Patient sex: F
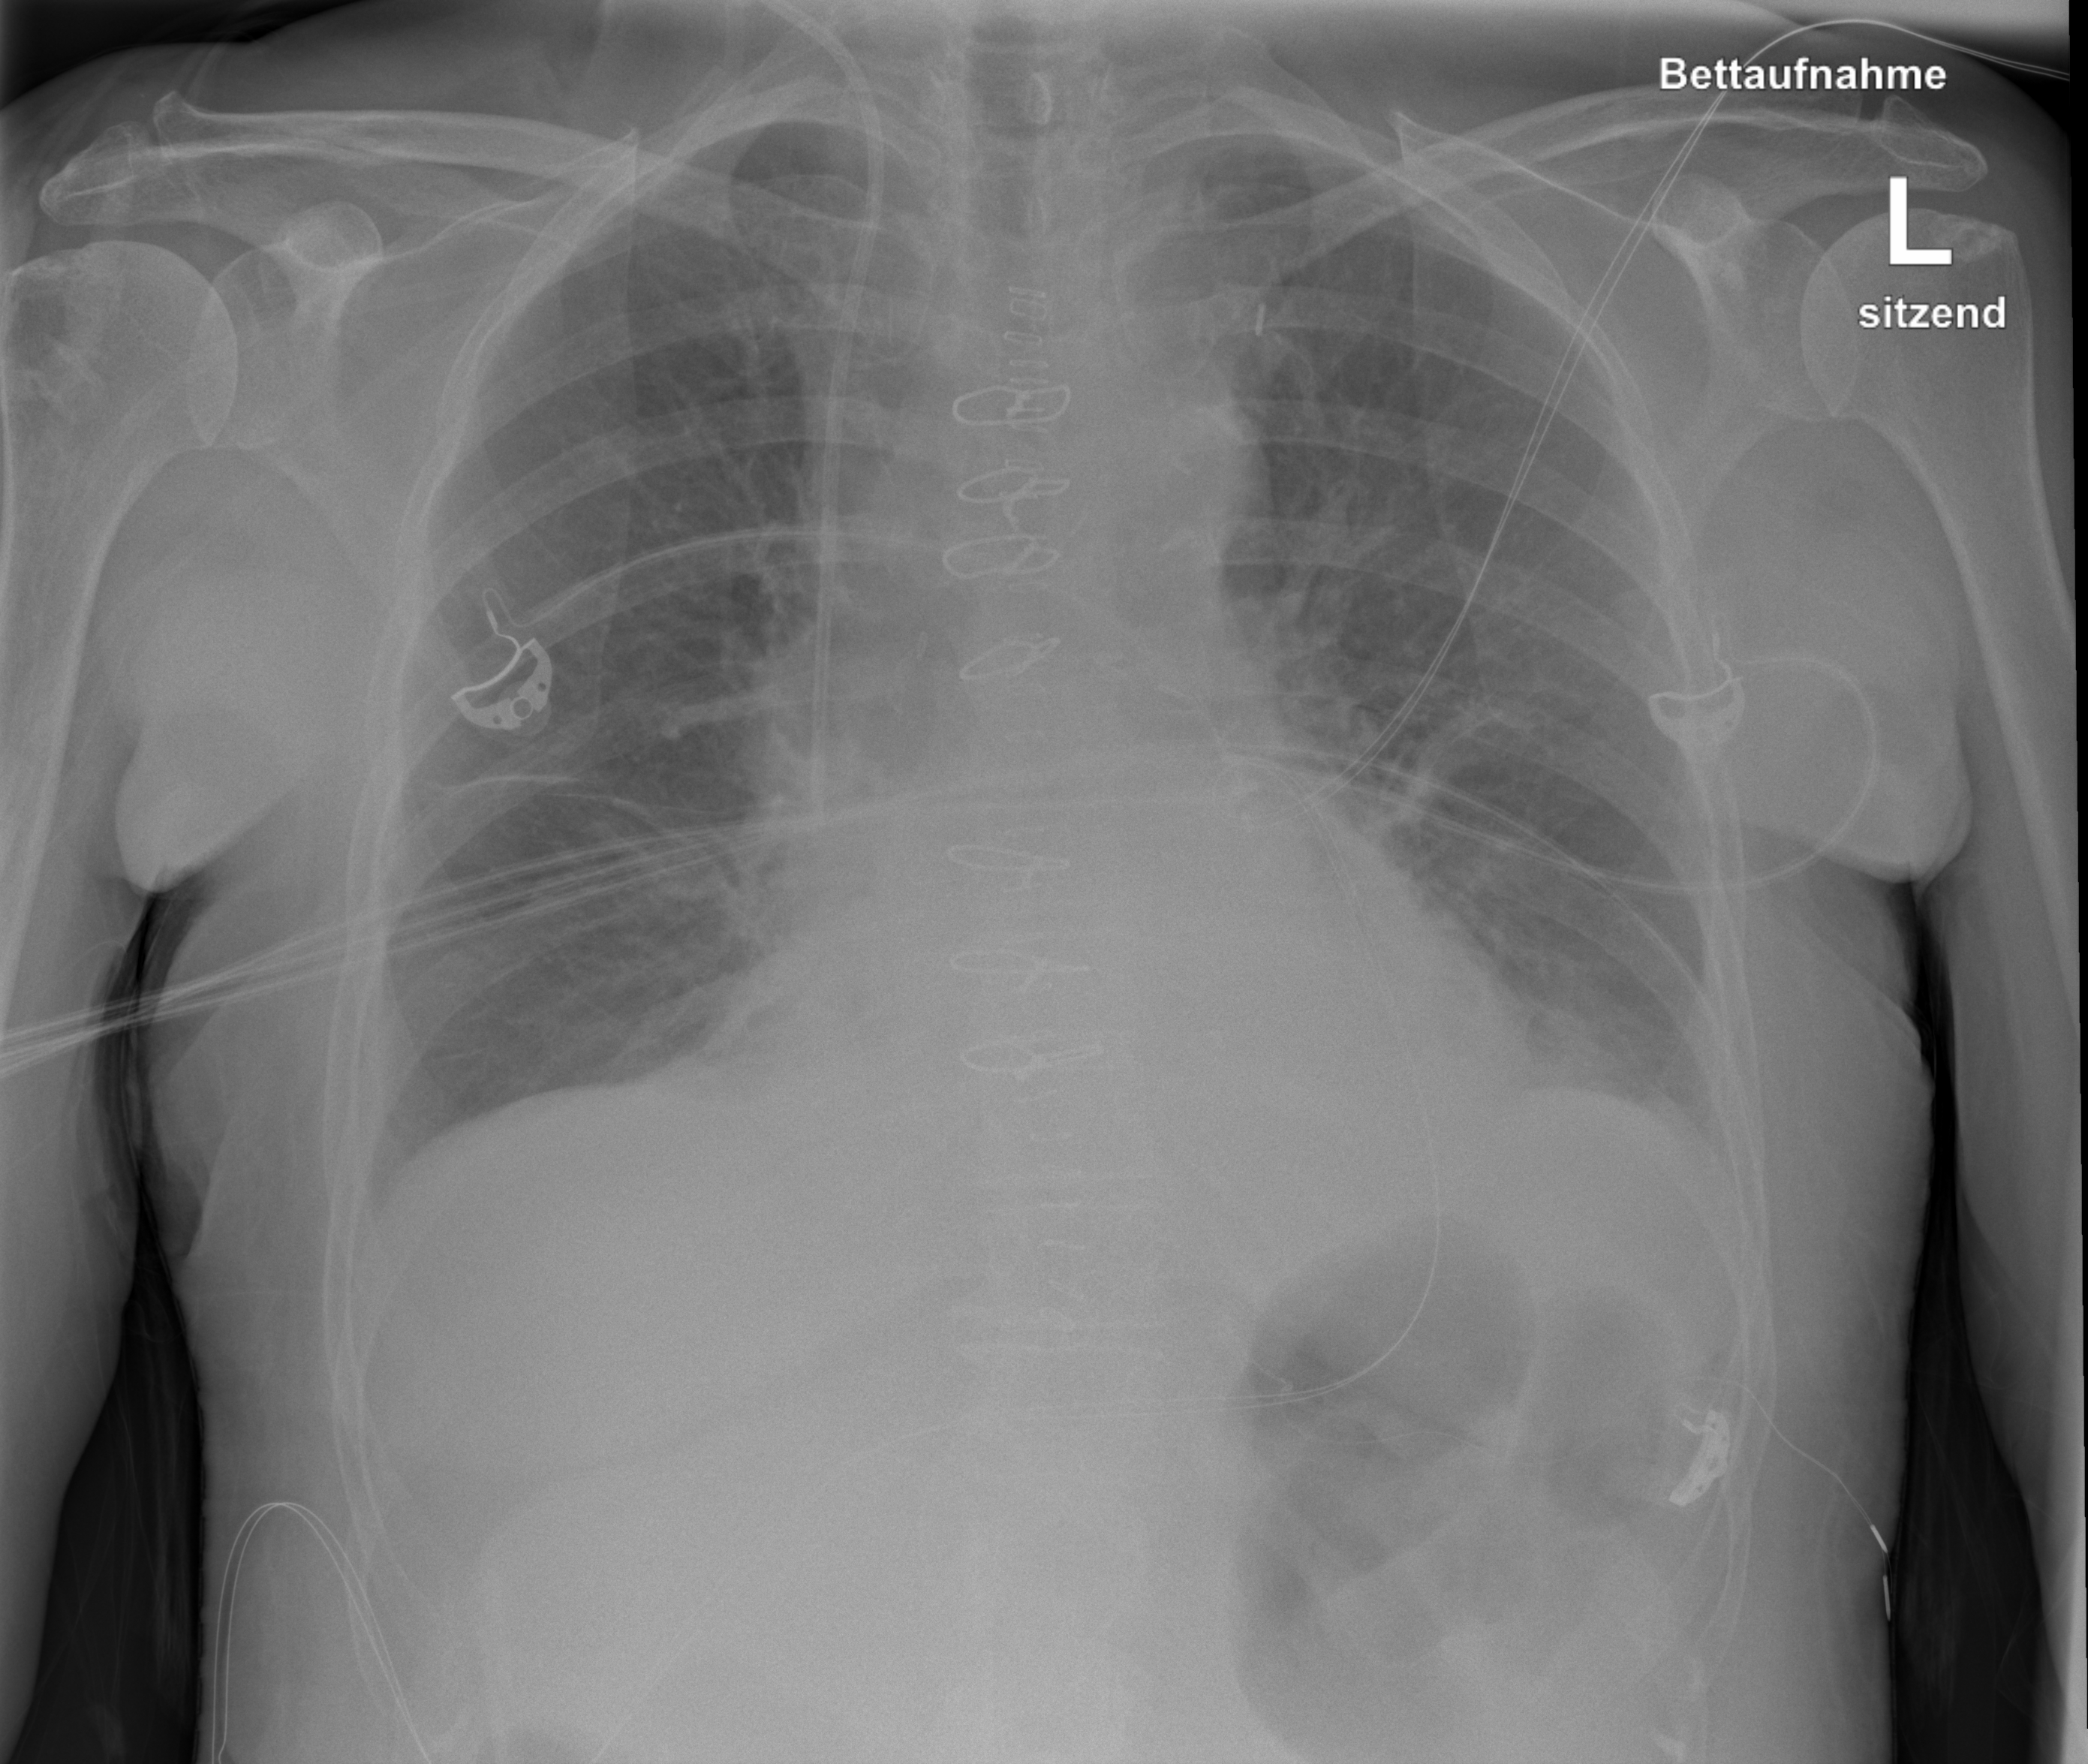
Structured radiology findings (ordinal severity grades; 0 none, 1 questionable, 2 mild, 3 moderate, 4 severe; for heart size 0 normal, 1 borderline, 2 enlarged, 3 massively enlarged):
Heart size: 0
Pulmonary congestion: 0
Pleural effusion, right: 0
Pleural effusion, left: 2
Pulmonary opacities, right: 0
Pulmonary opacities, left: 0
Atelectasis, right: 2
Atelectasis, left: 2